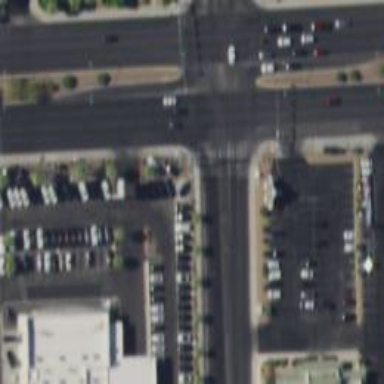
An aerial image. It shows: Solid stop line on the road.